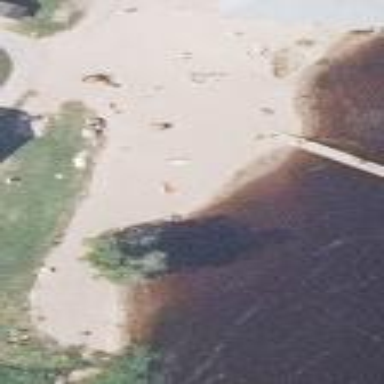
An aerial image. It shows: Beautiful beach with natural surroundings.